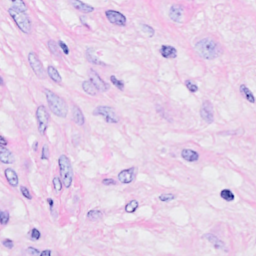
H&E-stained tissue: Breast